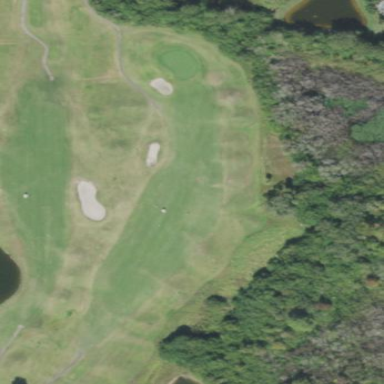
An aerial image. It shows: Grassy fairway on golf course.